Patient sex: M
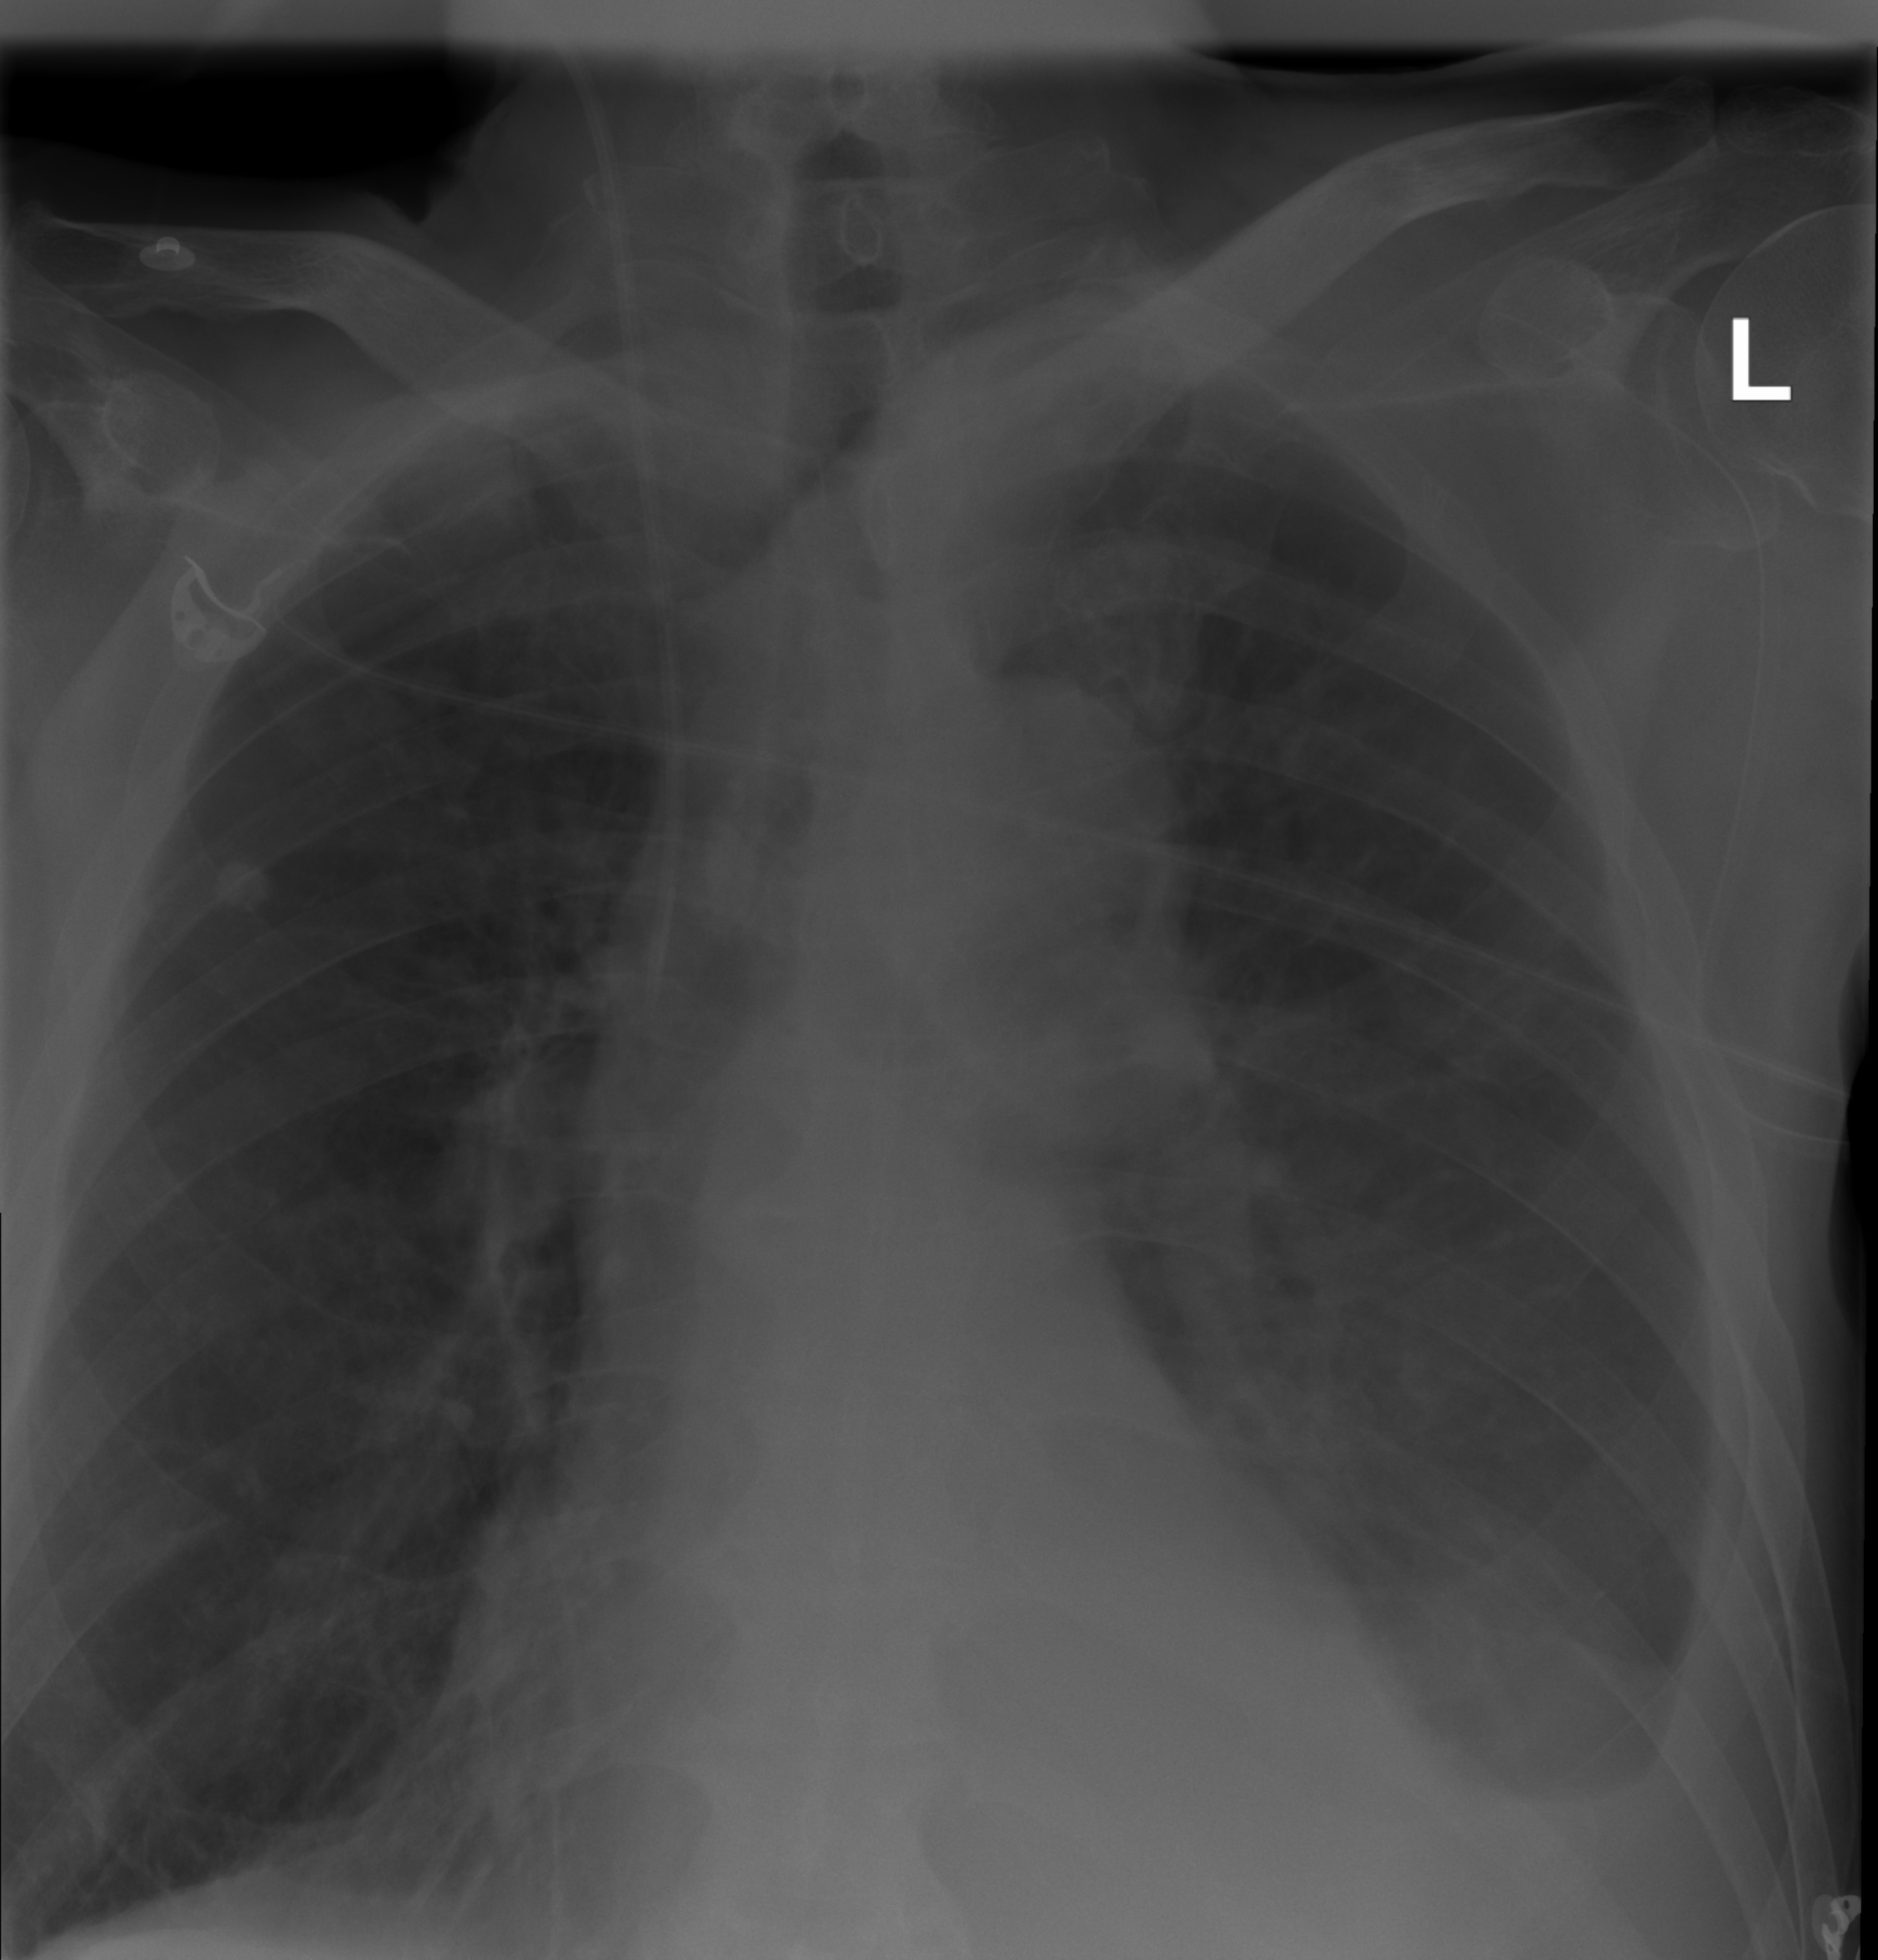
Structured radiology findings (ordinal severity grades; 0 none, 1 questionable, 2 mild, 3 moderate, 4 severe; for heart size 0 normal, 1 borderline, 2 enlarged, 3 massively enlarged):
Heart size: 0
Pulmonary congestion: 0
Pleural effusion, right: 0
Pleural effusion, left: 2
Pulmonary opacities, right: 0
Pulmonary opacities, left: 0
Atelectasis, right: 0
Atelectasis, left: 2